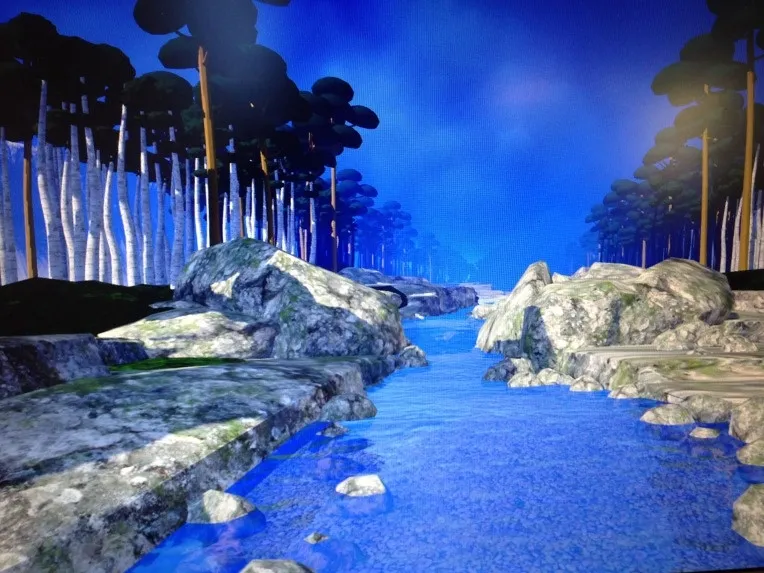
A screenshot of the Virtual reality world the patient watched through Oculus Rift DK2 VR goggles while listening to Dr. Linehan's DBT. Mindfulness Skills. audios (http://behavioraltech. org). Image by www. bigenvironments. com, copyright Hunter Hoffman, www. vrpain. com.
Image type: pathology (fish)